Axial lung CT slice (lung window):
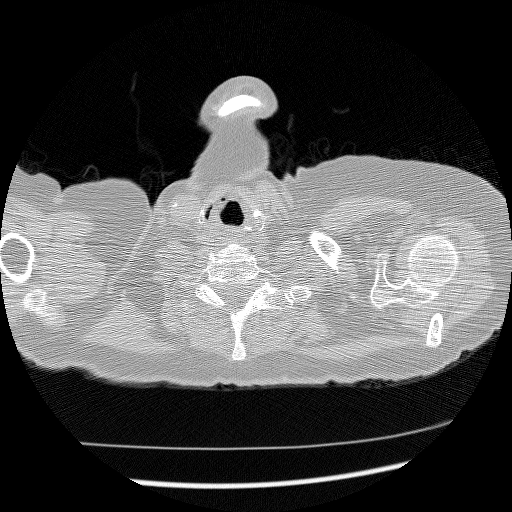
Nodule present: no